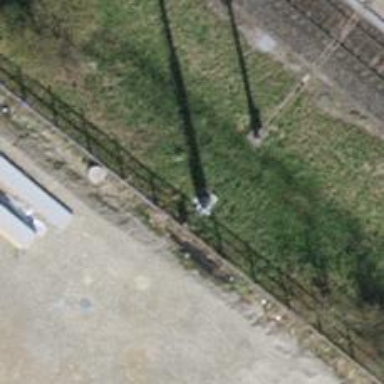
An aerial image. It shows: Communication mast tower.